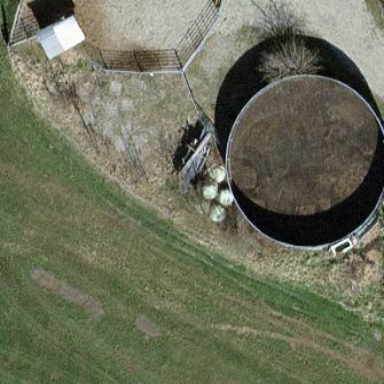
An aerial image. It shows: Storage tank which is man-made and housed in building.